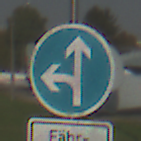
Verkehrszeichen: VorgeschriebeneFahrtrichtungGeradeausOderLinks
Zusatzzeichen unten: SonstigeFahrzeugePersonengruppenFrei4
Umgebung: Outdoor, Special
Tageszeit: MorningAfternoon
Wetter: Clear
Licht: Natural
Jahreszeit: NotSpecified
Kontrast: HighContrast